Field crop: maize
Growth stage: 2
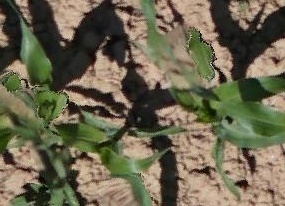
Species: maize